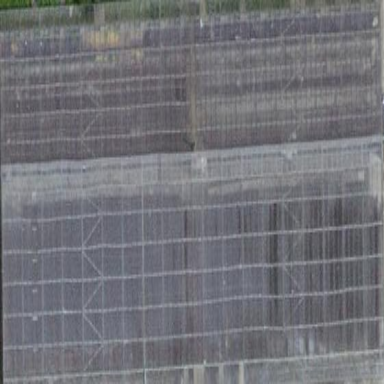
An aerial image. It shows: Greenhouse.